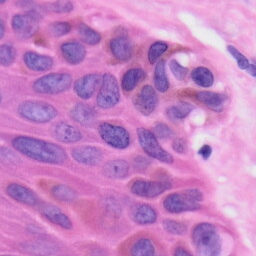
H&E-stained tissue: Skin